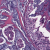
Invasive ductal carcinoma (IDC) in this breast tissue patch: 1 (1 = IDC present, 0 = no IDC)